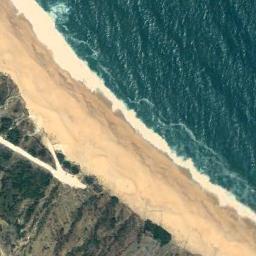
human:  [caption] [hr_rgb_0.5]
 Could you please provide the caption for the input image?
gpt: The beach is surrounded by blue water and waves of waves and green grass .

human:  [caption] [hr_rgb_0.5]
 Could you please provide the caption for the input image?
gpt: The beach is composed of blue seawater and a yellow coast with dense green plants .

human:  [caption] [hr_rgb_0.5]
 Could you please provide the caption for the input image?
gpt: The beach with khaki sand and some green plants on the beach .

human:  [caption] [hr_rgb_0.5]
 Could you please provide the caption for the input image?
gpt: The sea by the beach is green .

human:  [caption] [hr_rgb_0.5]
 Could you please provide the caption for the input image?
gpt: The grass is beside the beach .